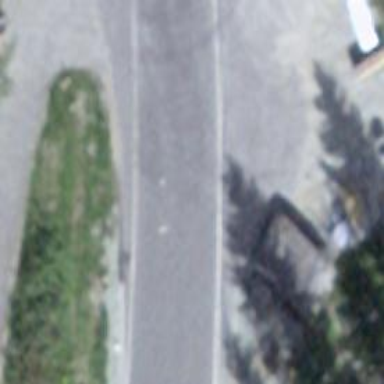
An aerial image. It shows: Primary road with asphalt surface and no sidewalks.